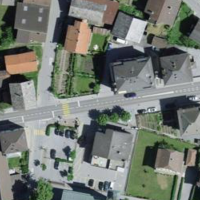
EUNIS habitat code: 54
Species observed at this site:
Hirundo rustica
Phoenicurus ochruros
Passer domesticus